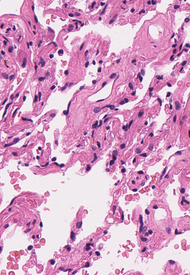
Tumor epithelial tissue: no
Tumor-associated stroma tissue: no
Normal tissue: yes